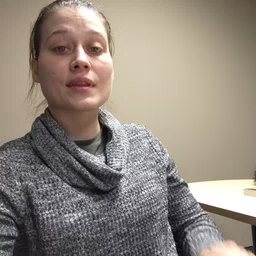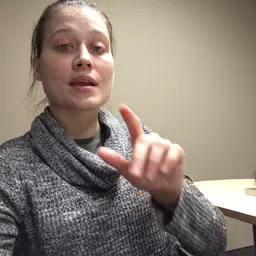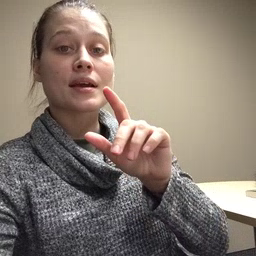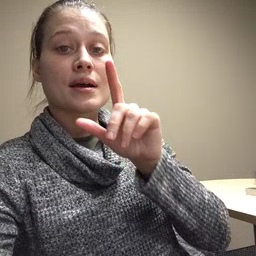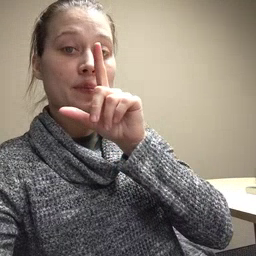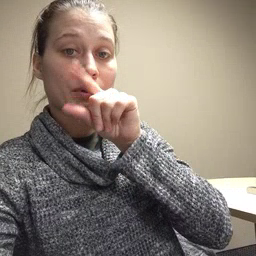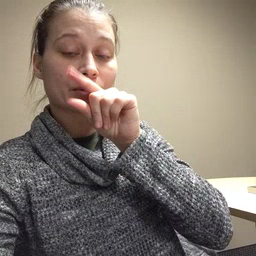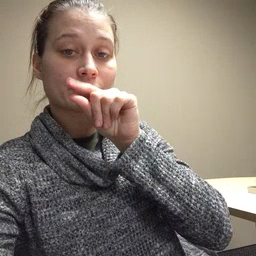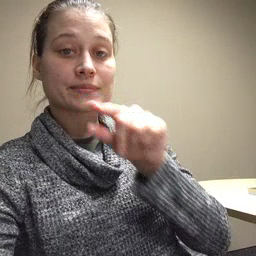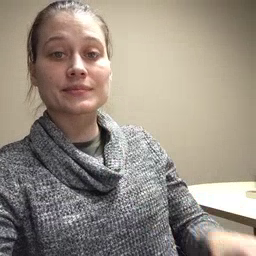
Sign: bird